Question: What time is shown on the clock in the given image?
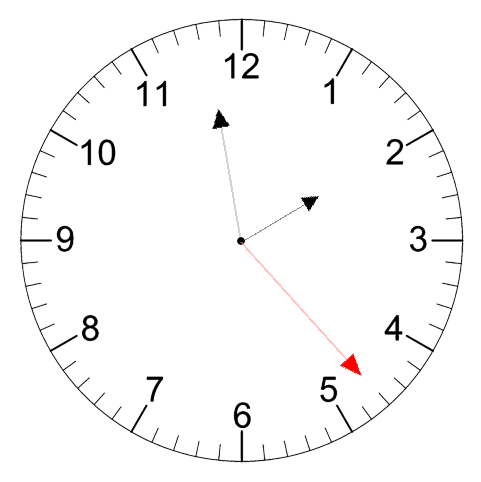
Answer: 01:58:23